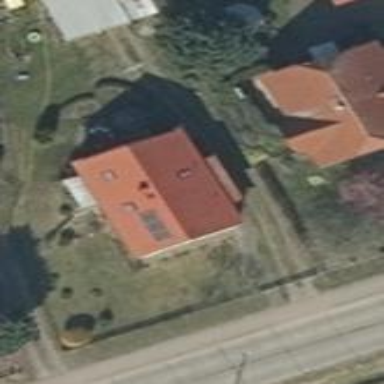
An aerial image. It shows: Gabled house with red roof oriented along its structure.